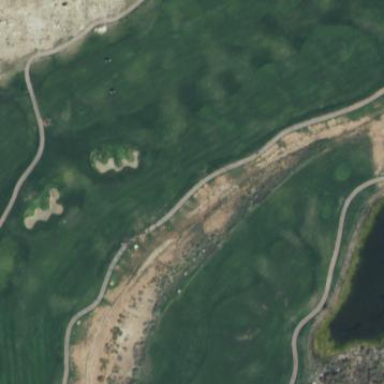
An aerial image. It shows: Rough grassy area used for golf.